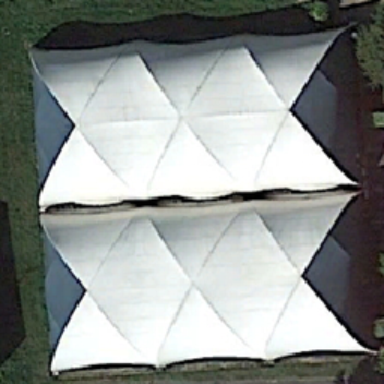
Several green trees and a piece of green grass surround two white rectangular buildings .